Field crop: maize
Growth stage: 2
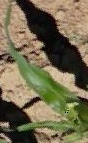
Species: maize